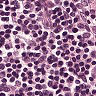
Metastatic tissue present: no